Field crop: tomato
Growth stage: 2
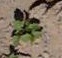
Species: solanum